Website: ulta-beauty
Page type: payment
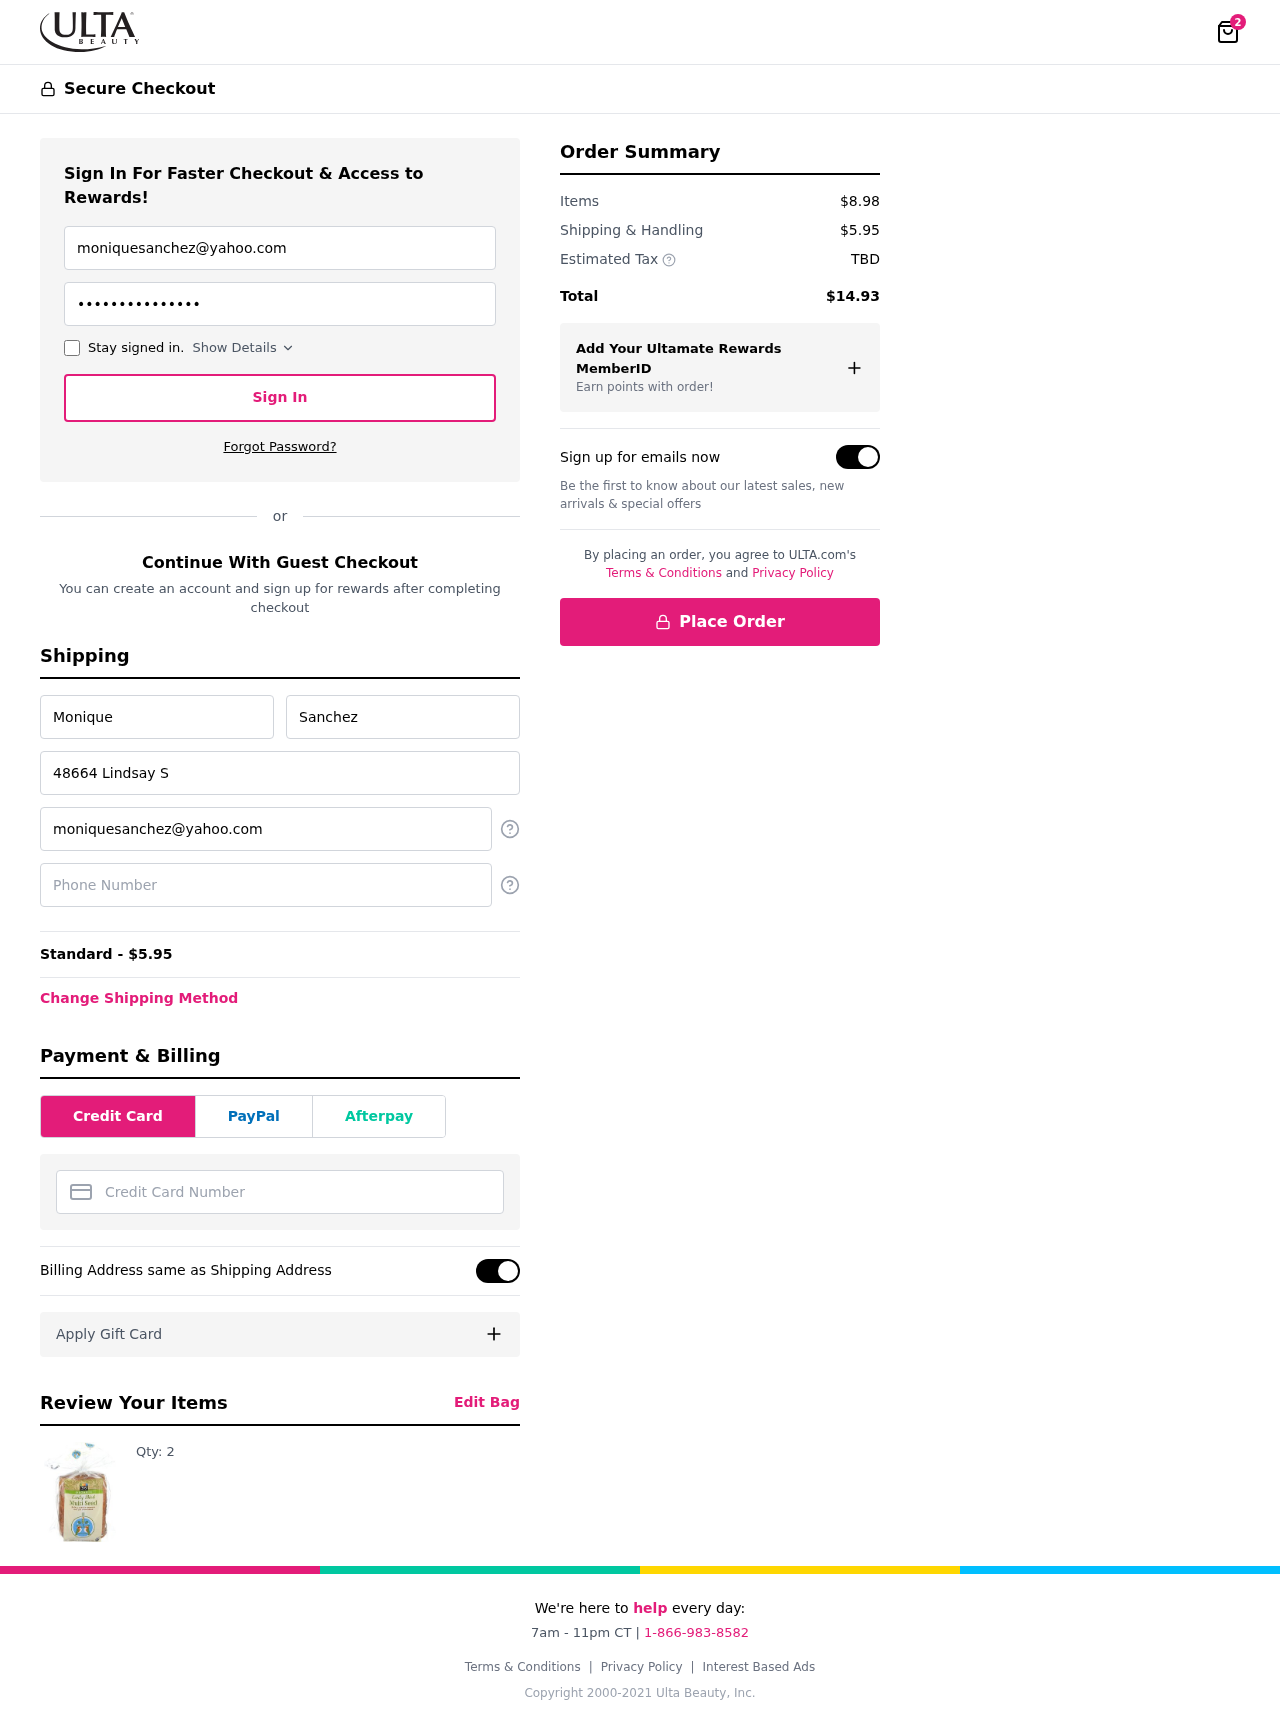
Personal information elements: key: PII_CARD_NUMBER
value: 3477 2529 4031 343
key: PII_EMAIL
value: moniquesanchez@yahoo.com
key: PII_FIRSTNAME
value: Monique
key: PII_LASTNAME
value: Sanchez
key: PII_PHONE
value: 9413586099
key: PII_STREET
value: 48664 Lindsay Shores
Product elements: key: PRODUCT1_QUANTITY
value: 2
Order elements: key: ORDER_NUM_ITEMS
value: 2
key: ORDER_SHIPPING_COST
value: $5.95
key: ORDER_SHIPPING_COST
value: Standard - $5.95
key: ORDER_SUBTOTAL
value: $8.98
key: ORDER_TAX
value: TBD
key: ORDER_TOTAL
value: $14.93